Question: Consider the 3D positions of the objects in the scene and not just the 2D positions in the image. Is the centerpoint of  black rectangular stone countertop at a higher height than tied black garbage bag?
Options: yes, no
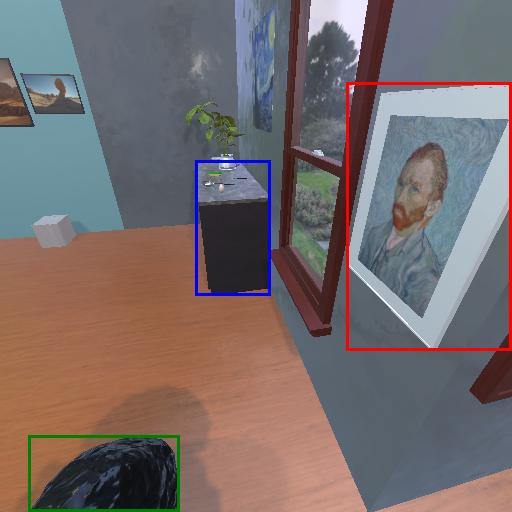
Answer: yes